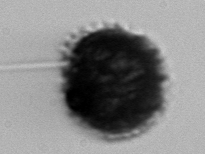
Label: Gonyaulax